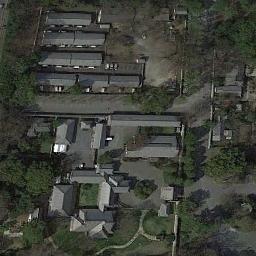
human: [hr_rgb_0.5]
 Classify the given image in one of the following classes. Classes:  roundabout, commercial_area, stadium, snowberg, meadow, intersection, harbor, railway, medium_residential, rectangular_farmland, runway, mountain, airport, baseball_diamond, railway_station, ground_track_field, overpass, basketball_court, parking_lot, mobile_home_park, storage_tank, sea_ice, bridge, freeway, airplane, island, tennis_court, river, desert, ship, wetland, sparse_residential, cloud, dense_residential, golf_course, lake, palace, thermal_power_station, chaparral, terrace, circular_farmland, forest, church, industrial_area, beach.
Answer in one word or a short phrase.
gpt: palace